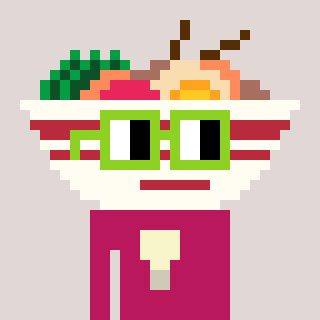
a pixel art character with square light green glasses, a noodles-shaped head and a darkpink-colored body on a warm background